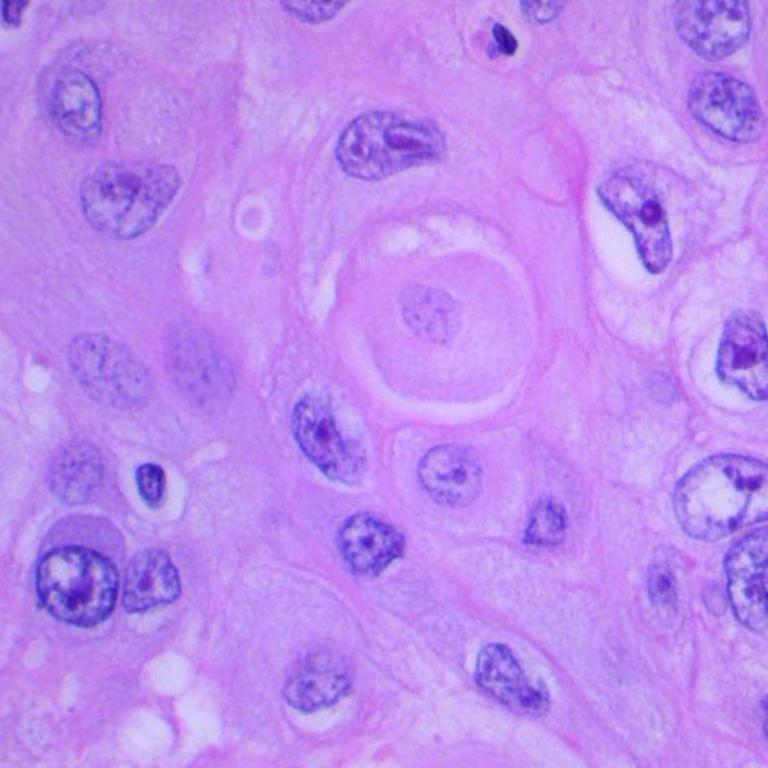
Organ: lung
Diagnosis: squamous carcinomas